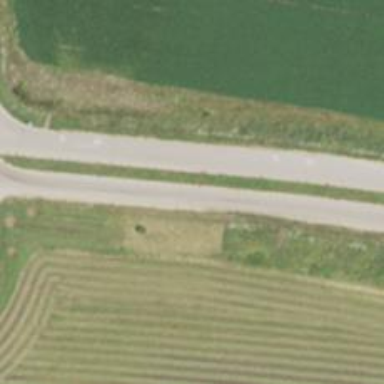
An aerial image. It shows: Secondary road.